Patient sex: M
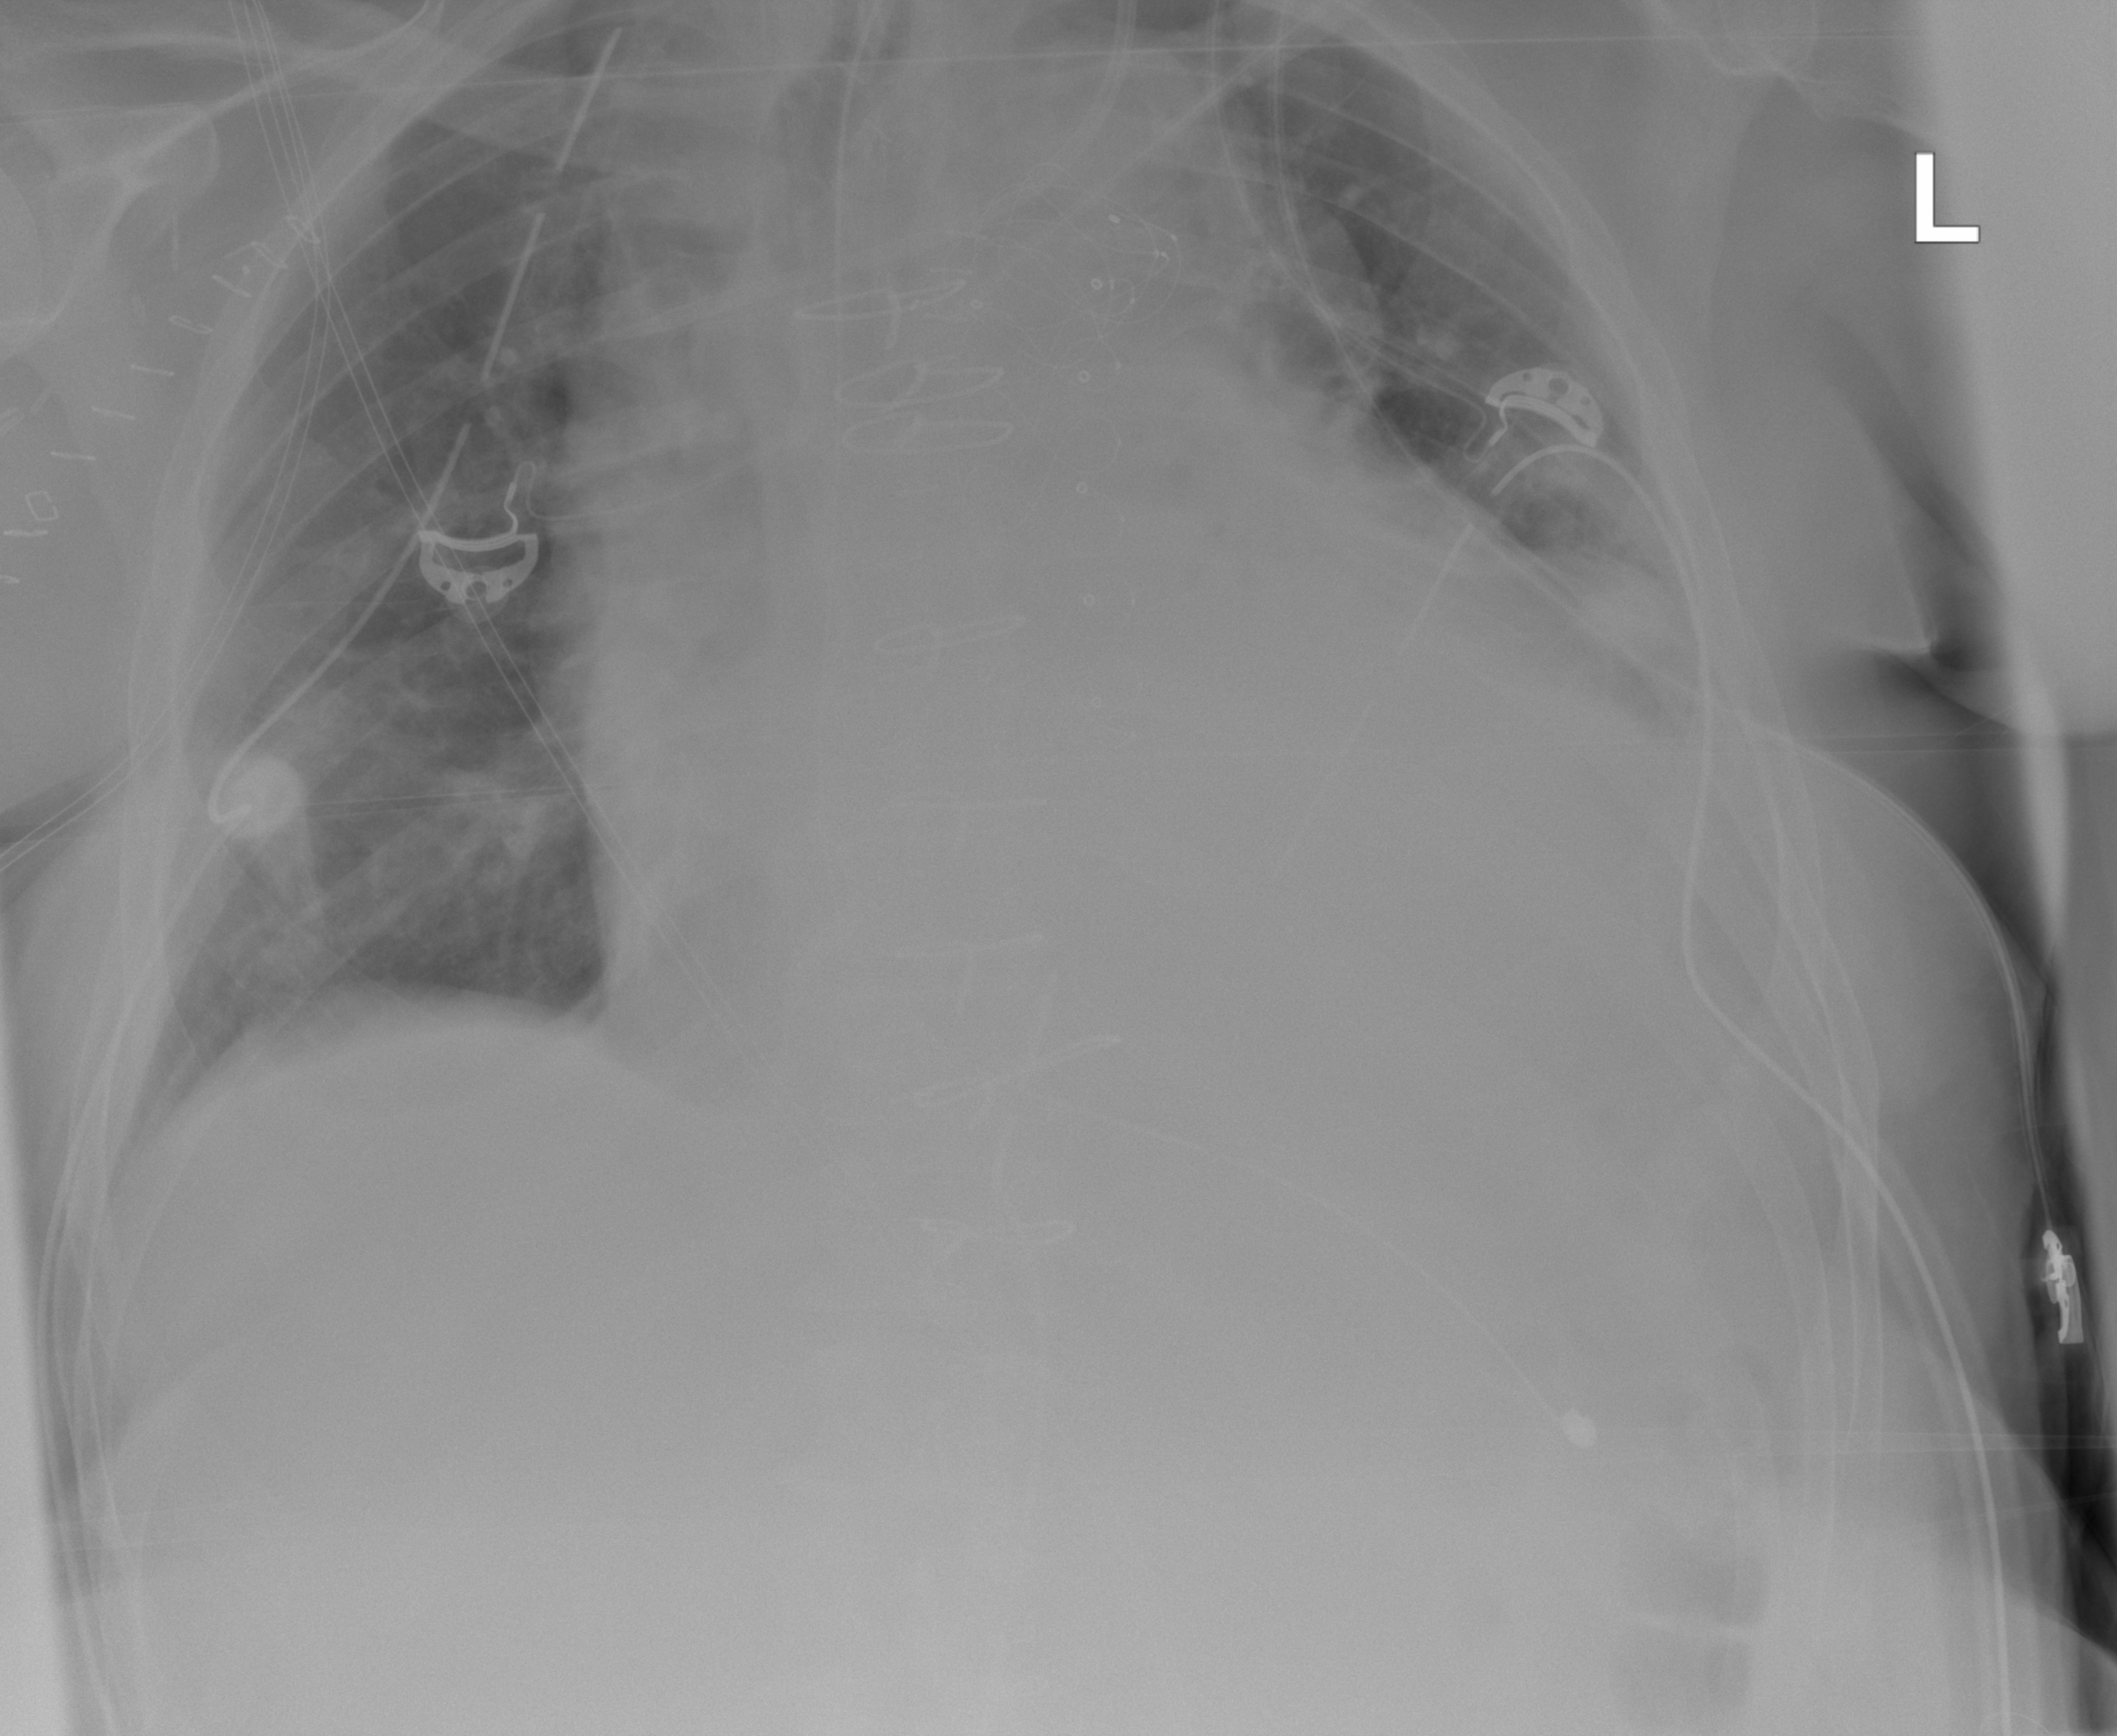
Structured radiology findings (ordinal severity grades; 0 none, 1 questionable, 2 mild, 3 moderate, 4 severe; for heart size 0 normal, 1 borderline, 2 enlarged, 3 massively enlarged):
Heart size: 3
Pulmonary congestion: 2
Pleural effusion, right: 0
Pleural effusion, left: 3
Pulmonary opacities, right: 0
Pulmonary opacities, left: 0
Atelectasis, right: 2
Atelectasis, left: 2